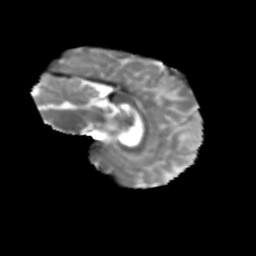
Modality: T2w
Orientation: sagittal
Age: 43
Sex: male
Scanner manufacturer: siemens
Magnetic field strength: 3 T
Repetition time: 1.8 s
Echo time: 0.07 s